Field crop: maize
Growth stage: 1
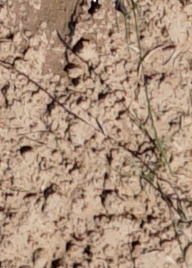
Species: lolium